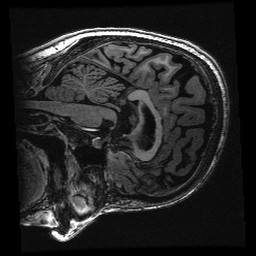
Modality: T1w
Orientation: sagittal
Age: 23
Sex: female
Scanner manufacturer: ge
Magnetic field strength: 3 T
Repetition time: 0.008848 s
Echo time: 0.003544 s